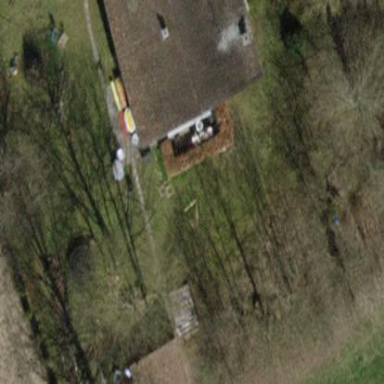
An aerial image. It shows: Detached building.